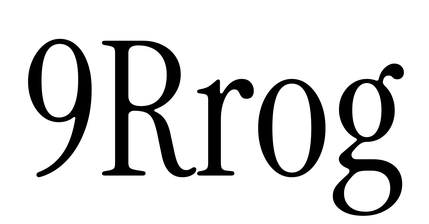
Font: InstrumentSerif-Regular